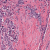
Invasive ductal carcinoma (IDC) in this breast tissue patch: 1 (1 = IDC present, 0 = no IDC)